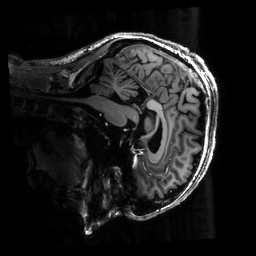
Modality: T1w
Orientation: sagittal
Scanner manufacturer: siemens
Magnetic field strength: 6.98 T
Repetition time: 2.3 s
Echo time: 0.00273 s